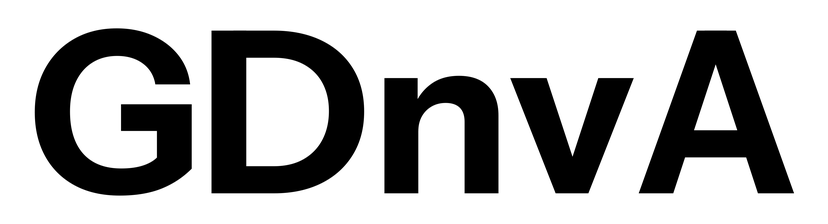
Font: InstrumentSans_Bold